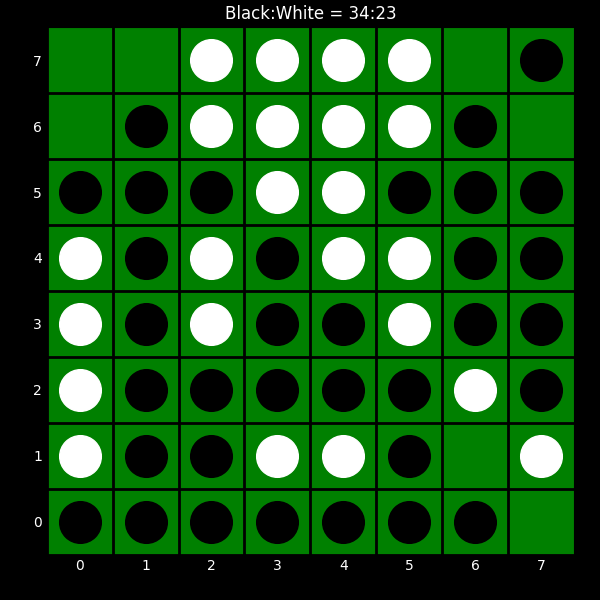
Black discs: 34
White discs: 23